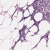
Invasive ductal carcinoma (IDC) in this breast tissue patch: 1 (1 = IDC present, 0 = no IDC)